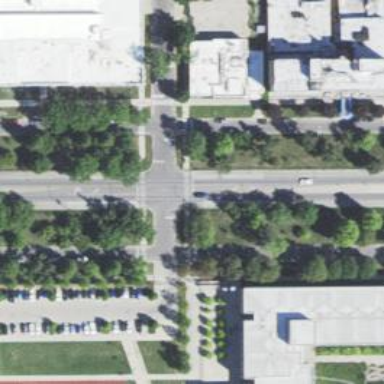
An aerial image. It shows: Footway that serves as traffic island.